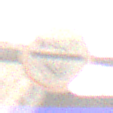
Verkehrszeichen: MautflichtigeStrecke
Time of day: SunriseSunset
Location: Roofed (Suburban)
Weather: Clear
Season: NotSpecified
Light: Natural